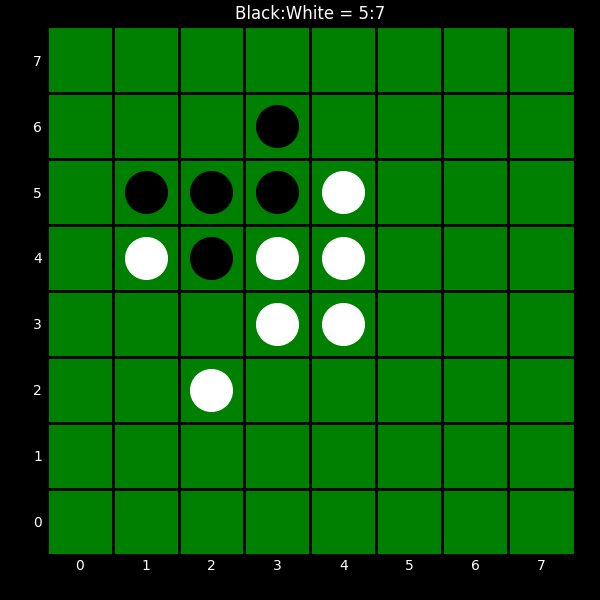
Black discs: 5
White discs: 7